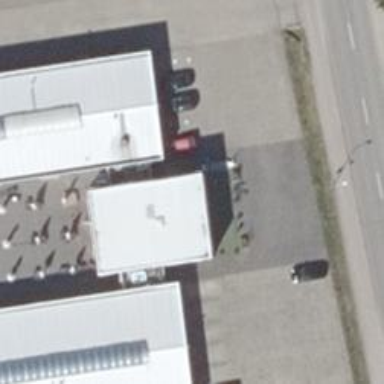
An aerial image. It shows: Restaurant.